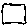
Label: square